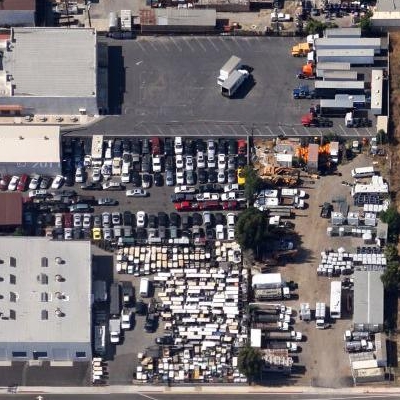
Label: Parking